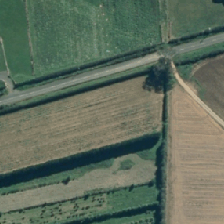
Land cover: shortrotation_cropland